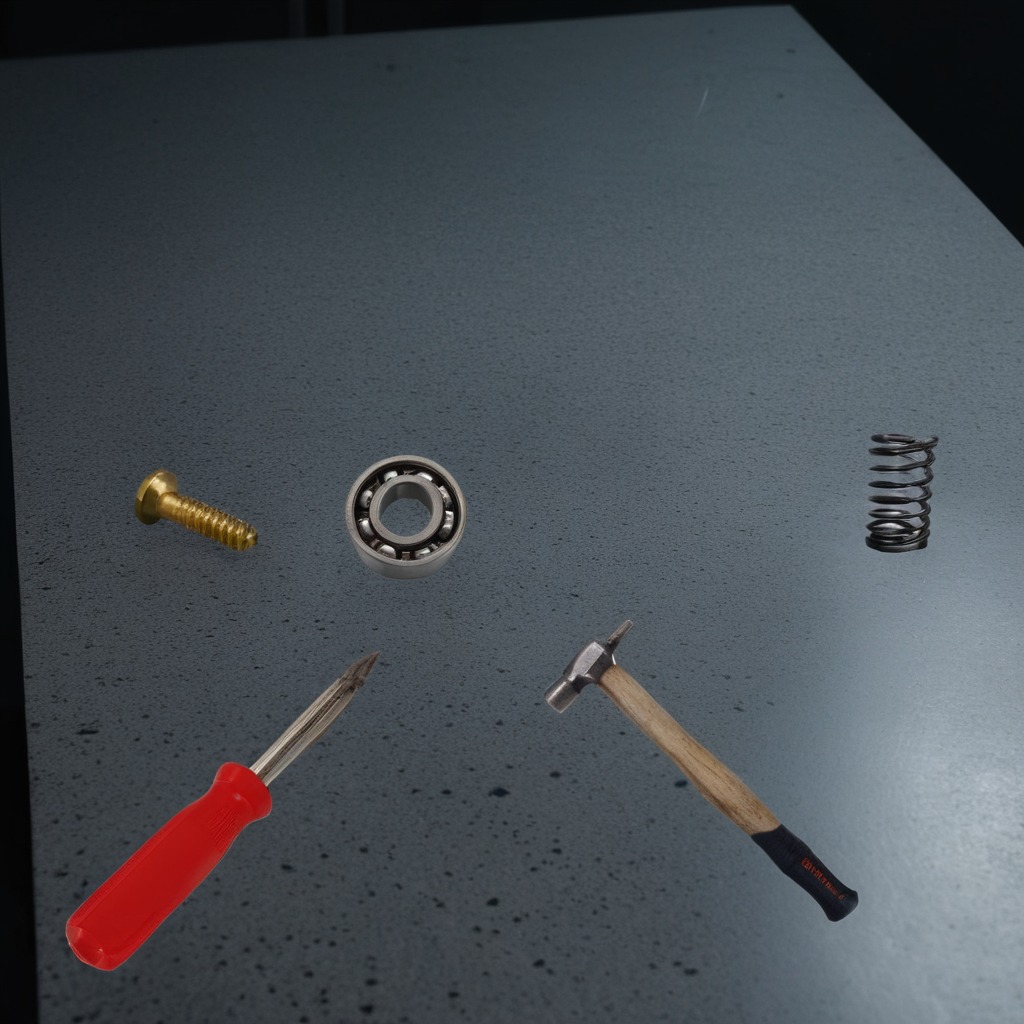
A ball bearing, hammer, machine screw, coiled metal spring, and screwdriver are lying on a clean granite table inside a workshop at night dim ambient light soft shadows worn but